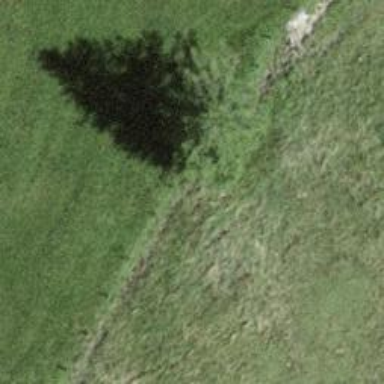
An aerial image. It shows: Beautiful tree in nature.